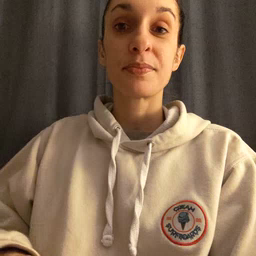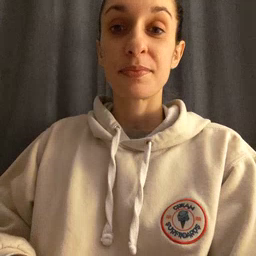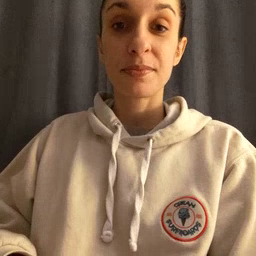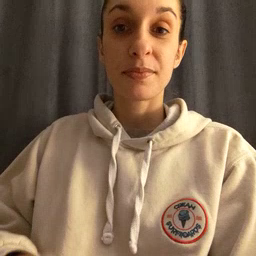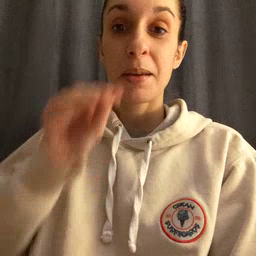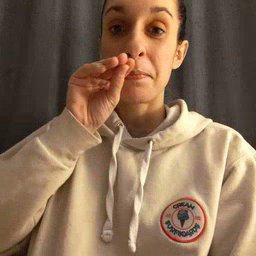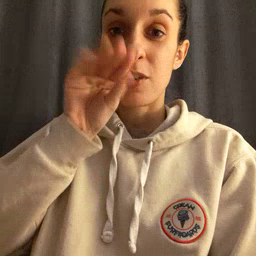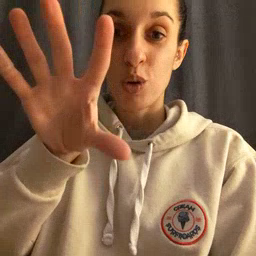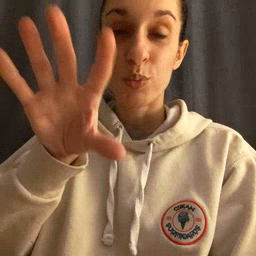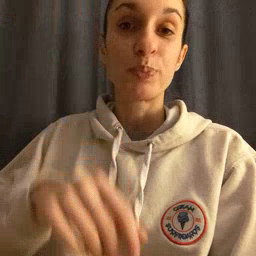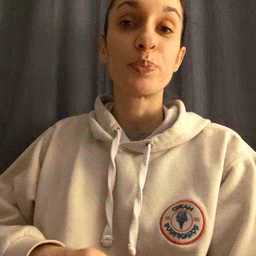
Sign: blow